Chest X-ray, PA view. Patient: 47 years old, sex F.
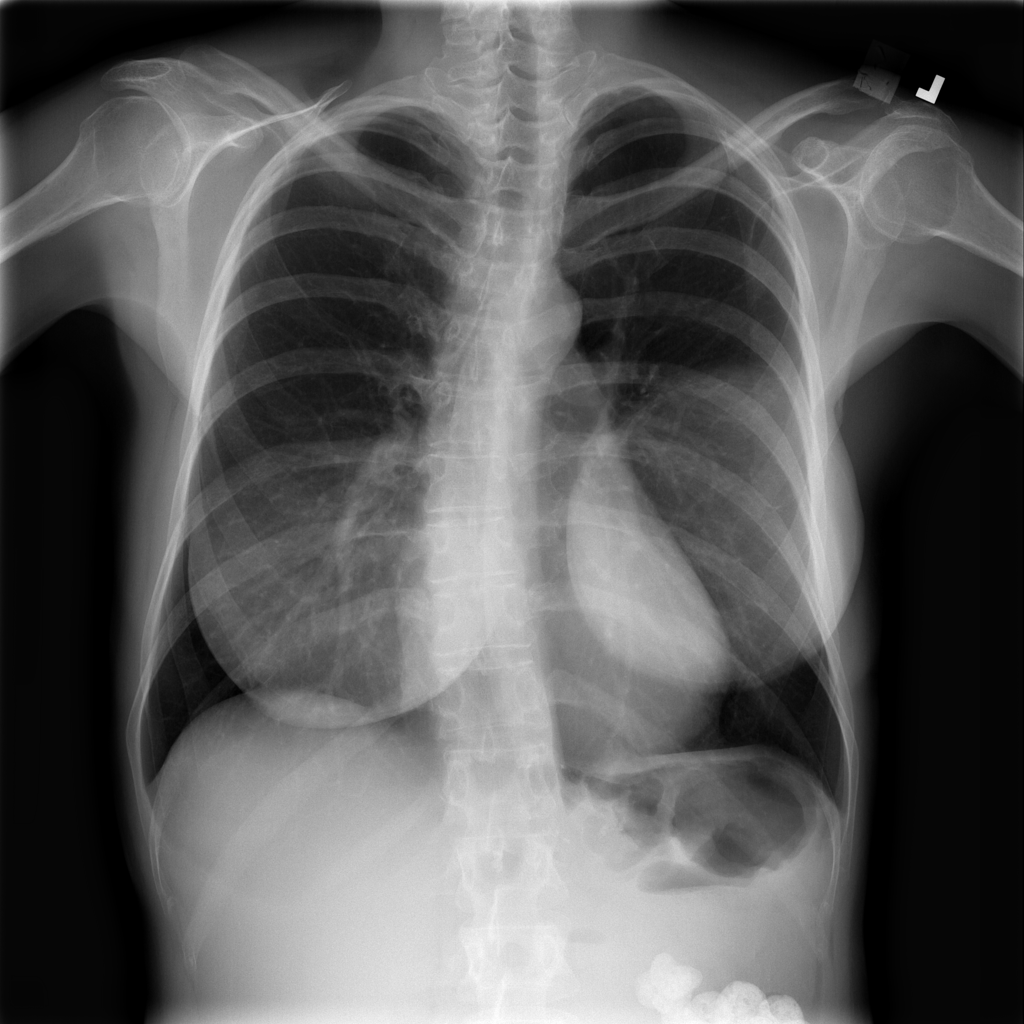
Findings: No Finding